Interaction volume radius: 10 \u00c5
Interaction volume height: 25 \u00c5
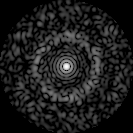
Disorder parameter: 0.8672